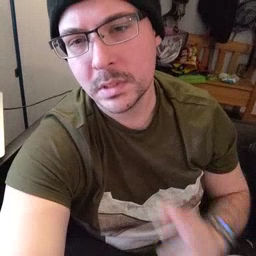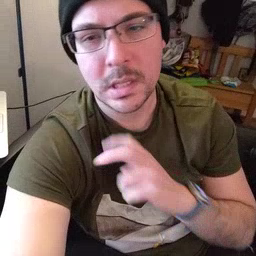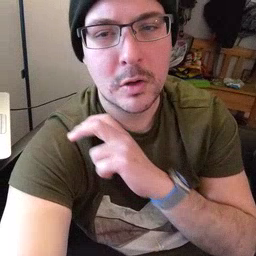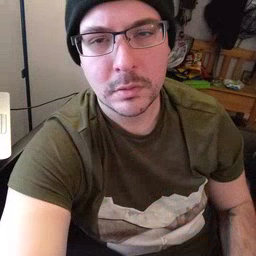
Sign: stairs